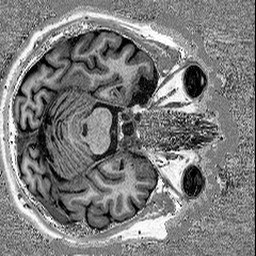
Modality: UNIT1
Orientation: axial
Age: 72
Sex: male
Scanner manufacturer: siemens
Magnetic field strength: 3 T
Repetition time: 5 s
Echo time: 0.00298 s